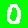
Digit: 0